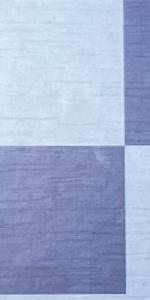
Label: Empty